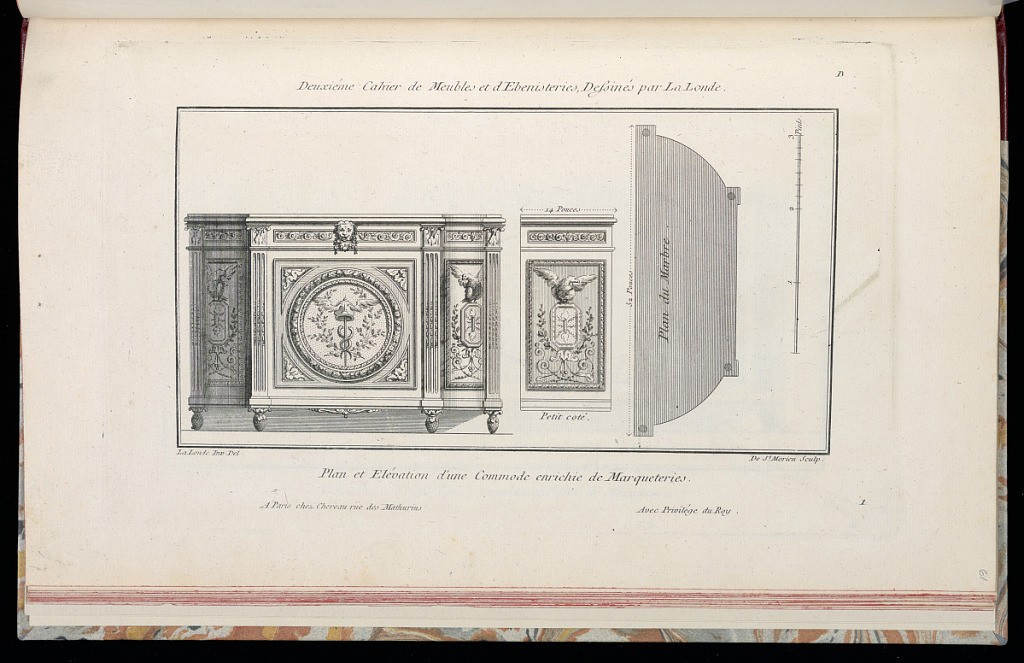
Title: Plan et Elévation d'une Commode enrichie de Marqueteries
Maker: Richard de Lalonde, French, active 1780–96
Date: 1775-1788
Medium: Etching on off-white laid paper
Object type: Print
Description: Plan and elevation for a design for a chest of drawers richly decorated with ornament motifs including a central rondel with winged helmet and caduceus, scrolling acanthus leaves, lion head mascaron, and eagles. The plate is signed and numbered.